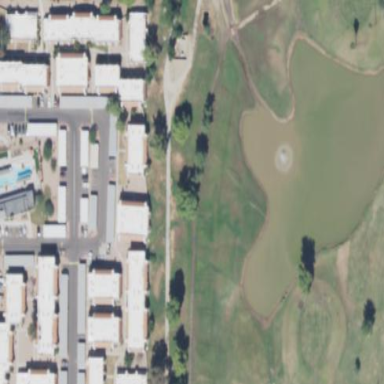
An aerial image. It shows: Pond serving as water hazard on golf course. It is natural feature of the landscape.